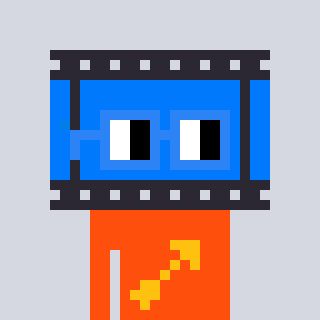
a pixel art character with square blue glasses, a film strip-shaped head and a orange-colored body on a cool background